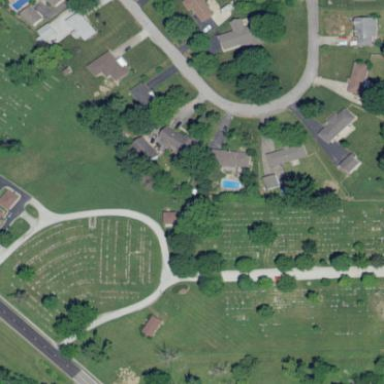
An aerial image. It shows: Cemetery.